Field crop: tomato
Growth stage: 2
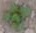
Species: solanum